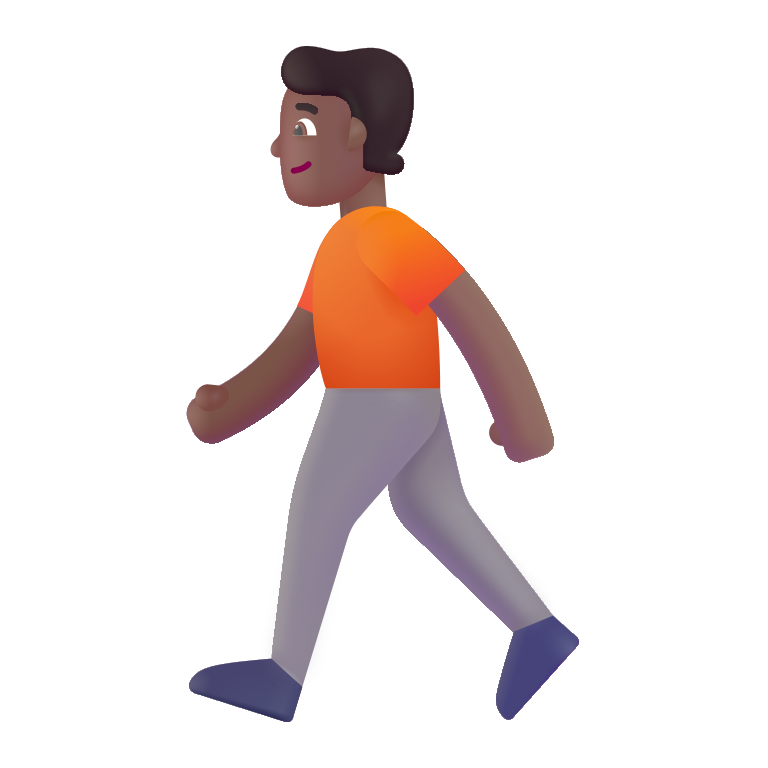
person walking color  dark